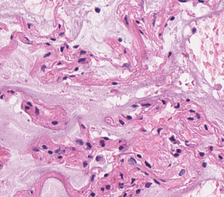
Tumor epithelial tissue: no
Tumor-associated stroma tissue: no
Normal tissue: yes